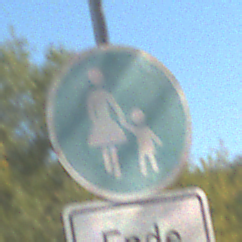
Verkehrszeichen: Gehweg
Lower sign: HinweisDurchVerbaleAngabe2
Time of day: Midday
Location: Outdoor (Nature)
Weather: Clear
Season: Summer
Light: Natural